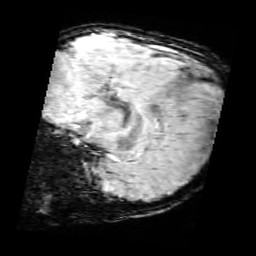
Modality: SWI
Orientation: sagittal
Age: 11
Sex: male
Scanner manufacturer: siemens
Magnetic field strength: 3 T
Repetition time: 0.027 s
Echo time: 0.02 s